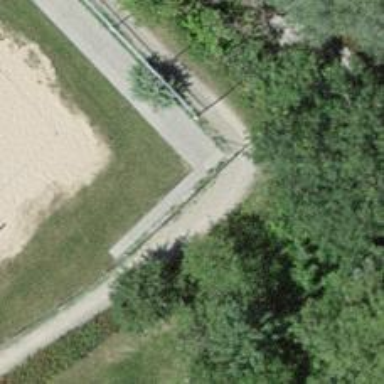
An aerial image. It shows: Fence with chain link type.